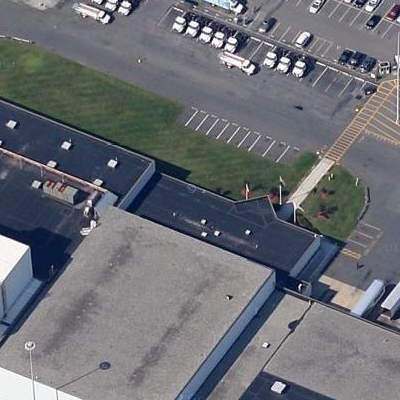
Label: Industry